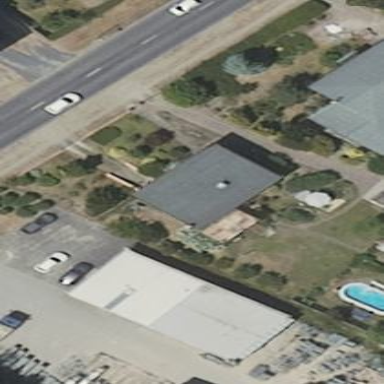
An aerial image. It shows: Simple house.